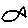
Label: fish